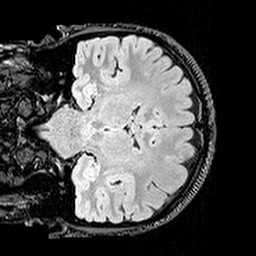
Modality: T2w
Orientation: coronal
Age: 25
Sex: female
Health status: healthy
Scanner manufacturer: siemens
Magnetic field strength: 3 T
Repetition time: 5 s
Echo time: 0.397 s